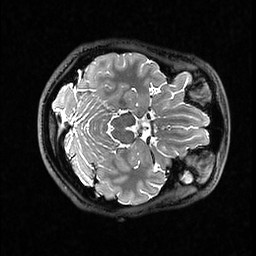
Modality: T2w
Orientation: axial
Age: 21
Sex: female
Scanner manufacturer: ge
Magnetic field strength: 3 T
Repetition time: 3.202 s
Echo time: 0.06683 s